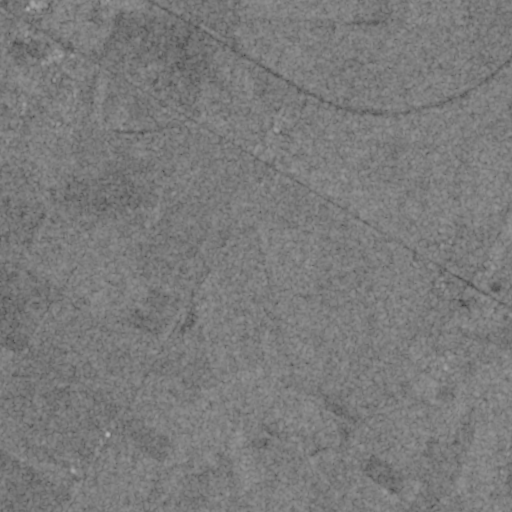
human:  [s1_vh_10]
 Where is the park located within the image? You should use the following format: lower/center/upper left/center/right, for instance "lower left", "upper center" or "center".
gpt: The park is located in the lower right of the image.
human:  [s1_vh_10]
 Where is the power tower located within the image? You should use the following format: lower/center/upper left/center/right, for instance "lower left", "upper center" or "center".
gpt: The power tower is located in the center of the image.
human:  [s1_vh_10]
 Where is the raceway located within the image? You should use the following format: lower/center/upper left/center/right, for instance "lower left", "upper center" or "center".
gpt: The raceway is located in the lower left of the image.
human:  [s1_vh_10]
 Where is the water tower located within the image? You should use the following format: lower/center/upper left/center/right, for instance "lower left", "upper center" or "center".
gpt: The water tower is located in the lower right of the image.
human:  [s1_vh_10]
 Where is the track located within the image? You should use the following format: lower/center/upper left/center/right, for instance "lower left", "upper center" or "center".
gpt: There is no track in the image.

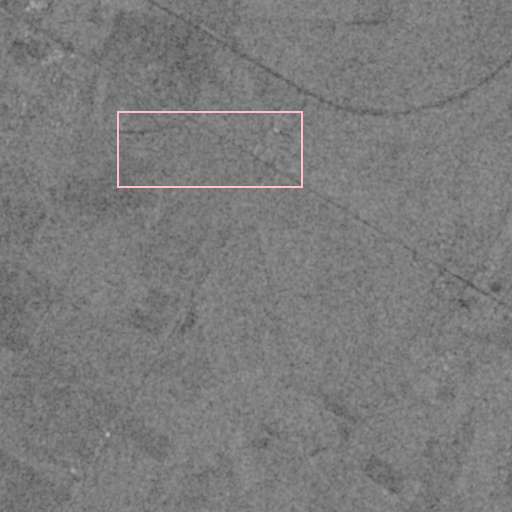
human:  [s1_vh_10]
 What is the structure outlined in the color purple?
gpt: There is no purple outline.
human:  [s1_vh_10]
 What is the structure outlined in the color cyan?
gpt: There is no structure outlined in cyan.